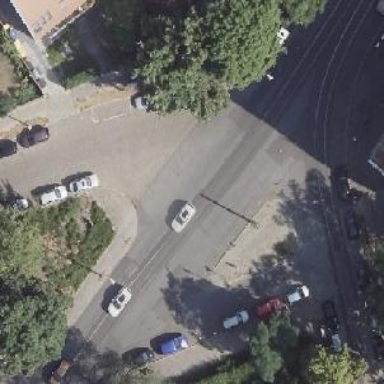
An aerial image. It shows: Unmarked crossing on the road.